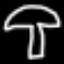
Label: mushroom